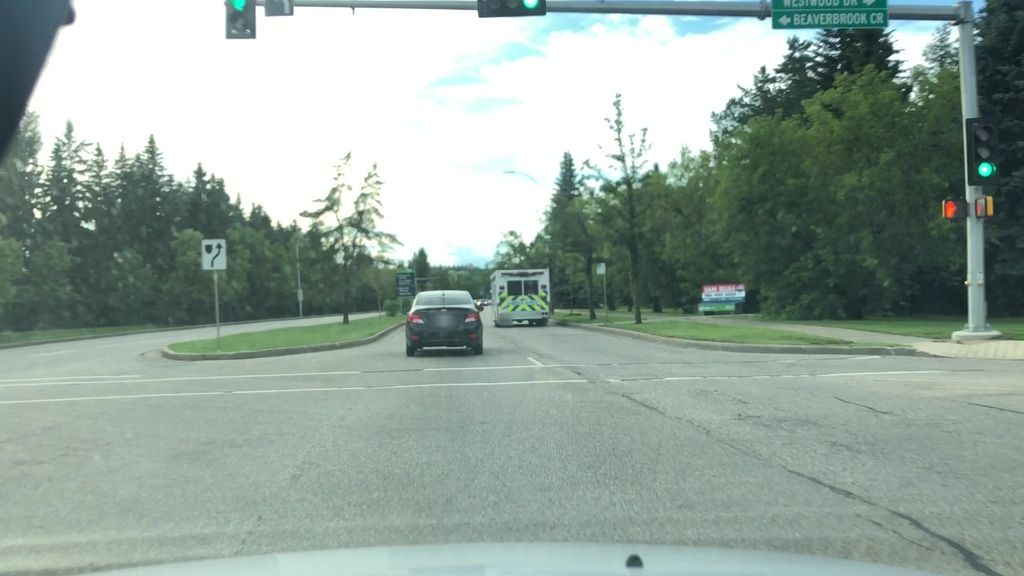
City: edmonton